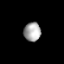
Tissue: lung
Cell type: Epithelial cells
Senescence score: 0.2376
Nuclear area (px): 320
Mean DAPI intensity: 164.919